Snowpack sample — Snodgrass Mountain, Crested Butte, Colorado (2/4/25, 12:06 PM MST)
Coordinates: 38.923, -106.968
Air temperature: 35 °F
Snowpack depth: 80 cm
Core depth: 60 cm
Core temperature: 32 °F
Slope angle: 14°, slope face: 78°
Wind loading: low
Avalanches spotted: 0
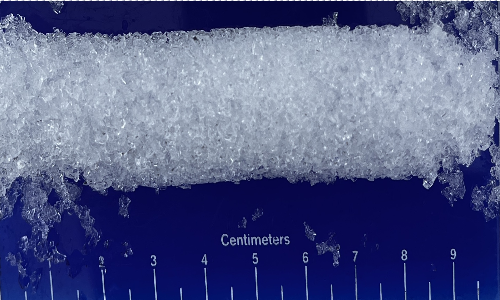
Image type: core
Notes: No avalanches nearby, unusually warm weather for the last month reported by residents, Collected 25 yards from treeline